Question: What is the reading of this measurement?
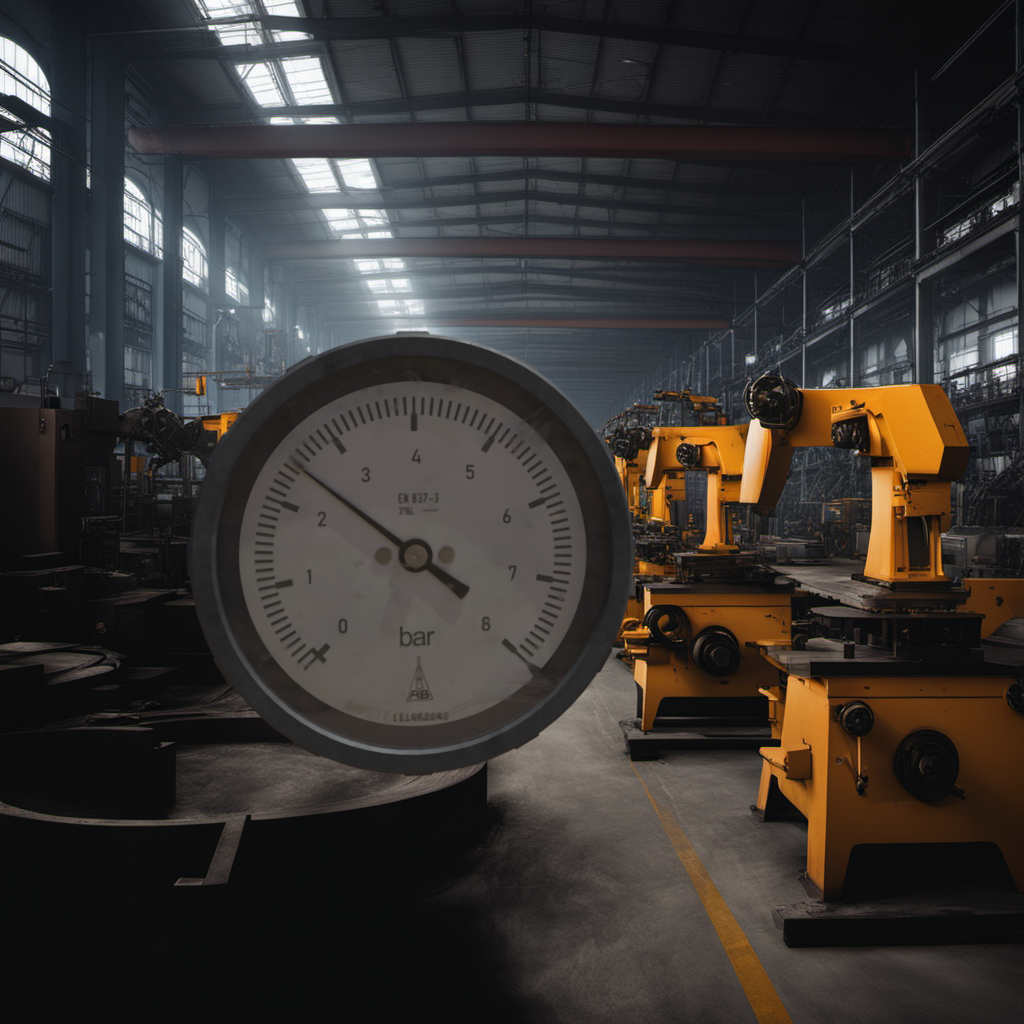
Answer: The result is 2.48
Question: What is the range of this measurement?
Answer: The range is from 0 to 8
Question: What is the minimum and maximum value range of this measurement?
Answer: The minimum value is 0 and the maximum value is 8